Question: I use entity framework6 and have two entities: Category & Item, which have one-to-many relation, the Item entity has a property 'owner'.
That's all, my requirement is to build a query and the results contains all Categories, each of Category contains some of Items which's owner equals to some value.
Category class:
'''
public class Category {
[Key]
[DatabaseGenerated(DatabaseGeneratedOption.Identity)]
public int Id { get; private set; }
public string Name { get; set; }
public int? PId { get; private set; }
[ForeignKey("PId")]
public Category Parent { get; set; }
public ICollection<Category> Subcategories { get; set; }
//[ForeignKey("CategoryId")]
public ICollection<Item> Items { get; set; }
public Category() {
Subcategories = new List<Category>();
Items = new List<DataItem>();
}
}
'''
Item class:
'''
public class Item {
[Key]
[DatabaseGenerated(DatabaseGeneratedOption.Identity)]
public int Id { get; private set; }
public string Name { get; set; }
public int Owner { get; set; }
public int CategoryId { get; set; }
[ForeignKey("CategoryId")]
public Category Category { get; set; }
}
'''
for example, there have some test data like below:

Result needs all of those Categories that contain some items owned by 11.
How can I make this query?
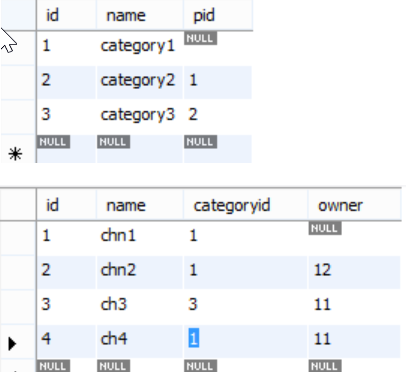
Answer: 'Category.Items.Filter( item => item.owner == '11')' should do the trick for you, in case I understood the question correctly.